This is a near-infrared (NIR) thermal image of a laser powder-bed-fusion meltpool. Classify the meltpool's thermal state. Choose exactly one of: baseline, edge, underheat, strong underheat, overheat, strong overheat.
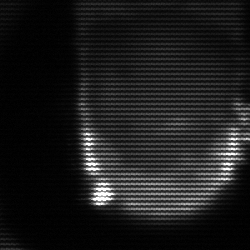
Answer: baseline